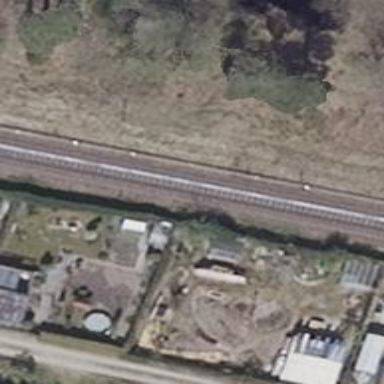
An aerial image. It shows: Railway signal.